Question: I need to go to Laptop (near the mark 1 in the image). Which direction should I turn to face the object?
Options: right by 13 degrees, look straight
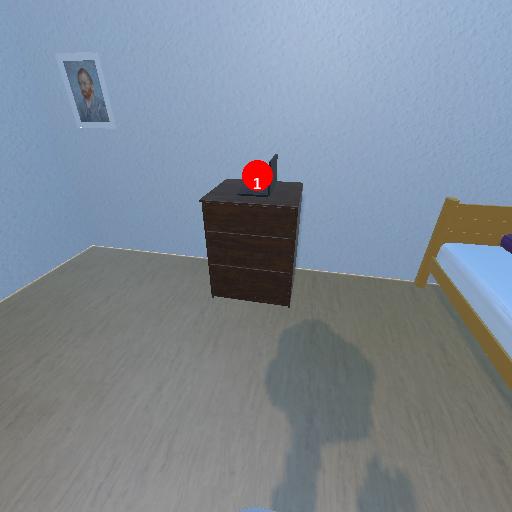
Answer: right by 13 degrees